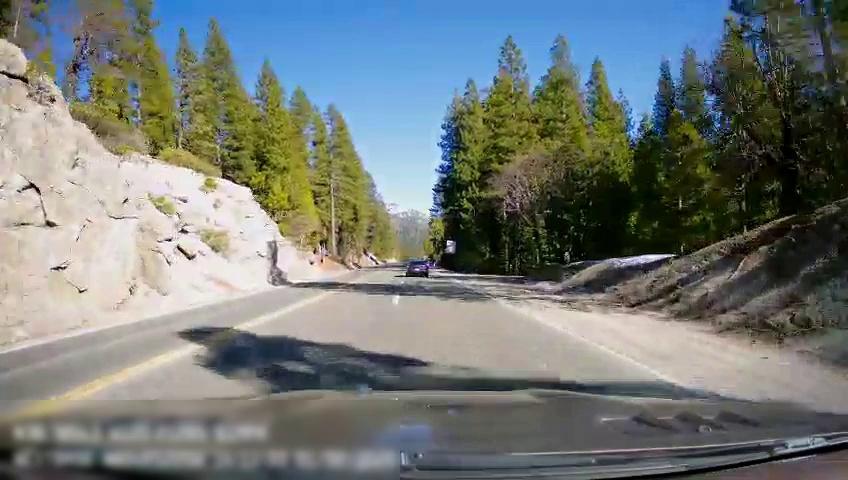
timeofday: Day
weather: Sunny
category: Drivable Space
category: Vehicles | Car
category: Lanes | Opposite Lane
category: Lanes | Current Lane
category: Lanes | Current Lane
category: Lanes | Opposite Lane
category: Lanes | Current Lane
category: Traffic | Signs